Question: I'd like to create a Matlab plot of propeller angular velocity in terms of applied current. The point is, this requires combining two interdependent sets of data.
Firstly, drag coefficient 'c_d' depends on angular velocity 'omega' (I have no formula, just data) as seen on the plot below - the characteristics 'c_d(omega)' could be easily linearised as 'c_d(omega) = p*omega + p_0'.
Secondly, 'omega' depends not only on applied current 'i', but also on the drag coefficient 'c_d(omega)'.
A script that solves the case, where 'c_d' is constant below. It must be somehow possible to join those two using Matlab commands. Thanks for any help.
'''
%%Lookup table for drag coefficient c_d
c_d_lookup = [<PHONE> 0.036688351; %[\omega c_d]
<PHONE> 0.037199094;
<PHONE> 0.037199094;
<PHONE> 0.<PHONE>;
<PHONE> 0.038305703;
<PHONE> 0.039156941;
<PHONE> 0.039667683;
<PHONE> 0.040348674;
480.663676 0.041199911;
511.032405 0.042051149;
<PHONE> 0.042561892;
<PHONE> 0.043242882;
<PHONE> 0.043668501;
<PHONE> 0.044264368;
<PHONE> 0.044604863;
<PHONE> 0.045200729];
subplot(2,1,1)
plot(c_d_lookup(:,1), c_d_lookup(:,2))
title('This is how c_d depends on \omega')
ylabel('c_d')
xlabel('\omega [rad/s]')
%%Calculate propeller angular speed in terms of applied current. omega
%%depends on c_d, which in turn depends on omega. The formula is:
% omega(i) = sqrt(a*i / (b * c_d(omega)))
% Where:
% i - applied current
% omega - propeller angular velocity
% a,b - coefficients
i = [1:15];
a = 0.0718;
b = 3.8589e-005;
%If c_d was constant, I'd do:
omega_i = sqrt(a .* i / (b * 0.042));
subplot(2,1,2)
plot(i, omega_i)
ylabel({'Propeller ang. vel.', '\omega [rad/s]'})
xlabel('Applied current i[A]')
title('Propeller angular velocity in terms of applied current')
'''

Trying to follow solution. So I created a function 'c_d_find', like so:
'''
function c_d = c_d_find(omega, c_d_lookup)
c_d = interp1(c_d_lookup(:,1), c_d_lookup(:,2), omega, 'linear', 'extrap');
end
'''
I don't know anything about Matlab function handles, but seem to understand the idea... In Matlab command window I typed:
'''
f = @(omega) omega - sqrt(a .* i / (b * c_d_find(omega, c_d_lookup)))
'''
which I hope created the correct function handle. What do I do next? Executing the below doesn't work:
'''
>> omega_consistent = fzero(f,0)
??? Operands to the || and && operators must be convertible to logical scalar
values.
Error in ==> fzero at 333
elseif ~isfinite(fx) || ~isreal(fx)
'''
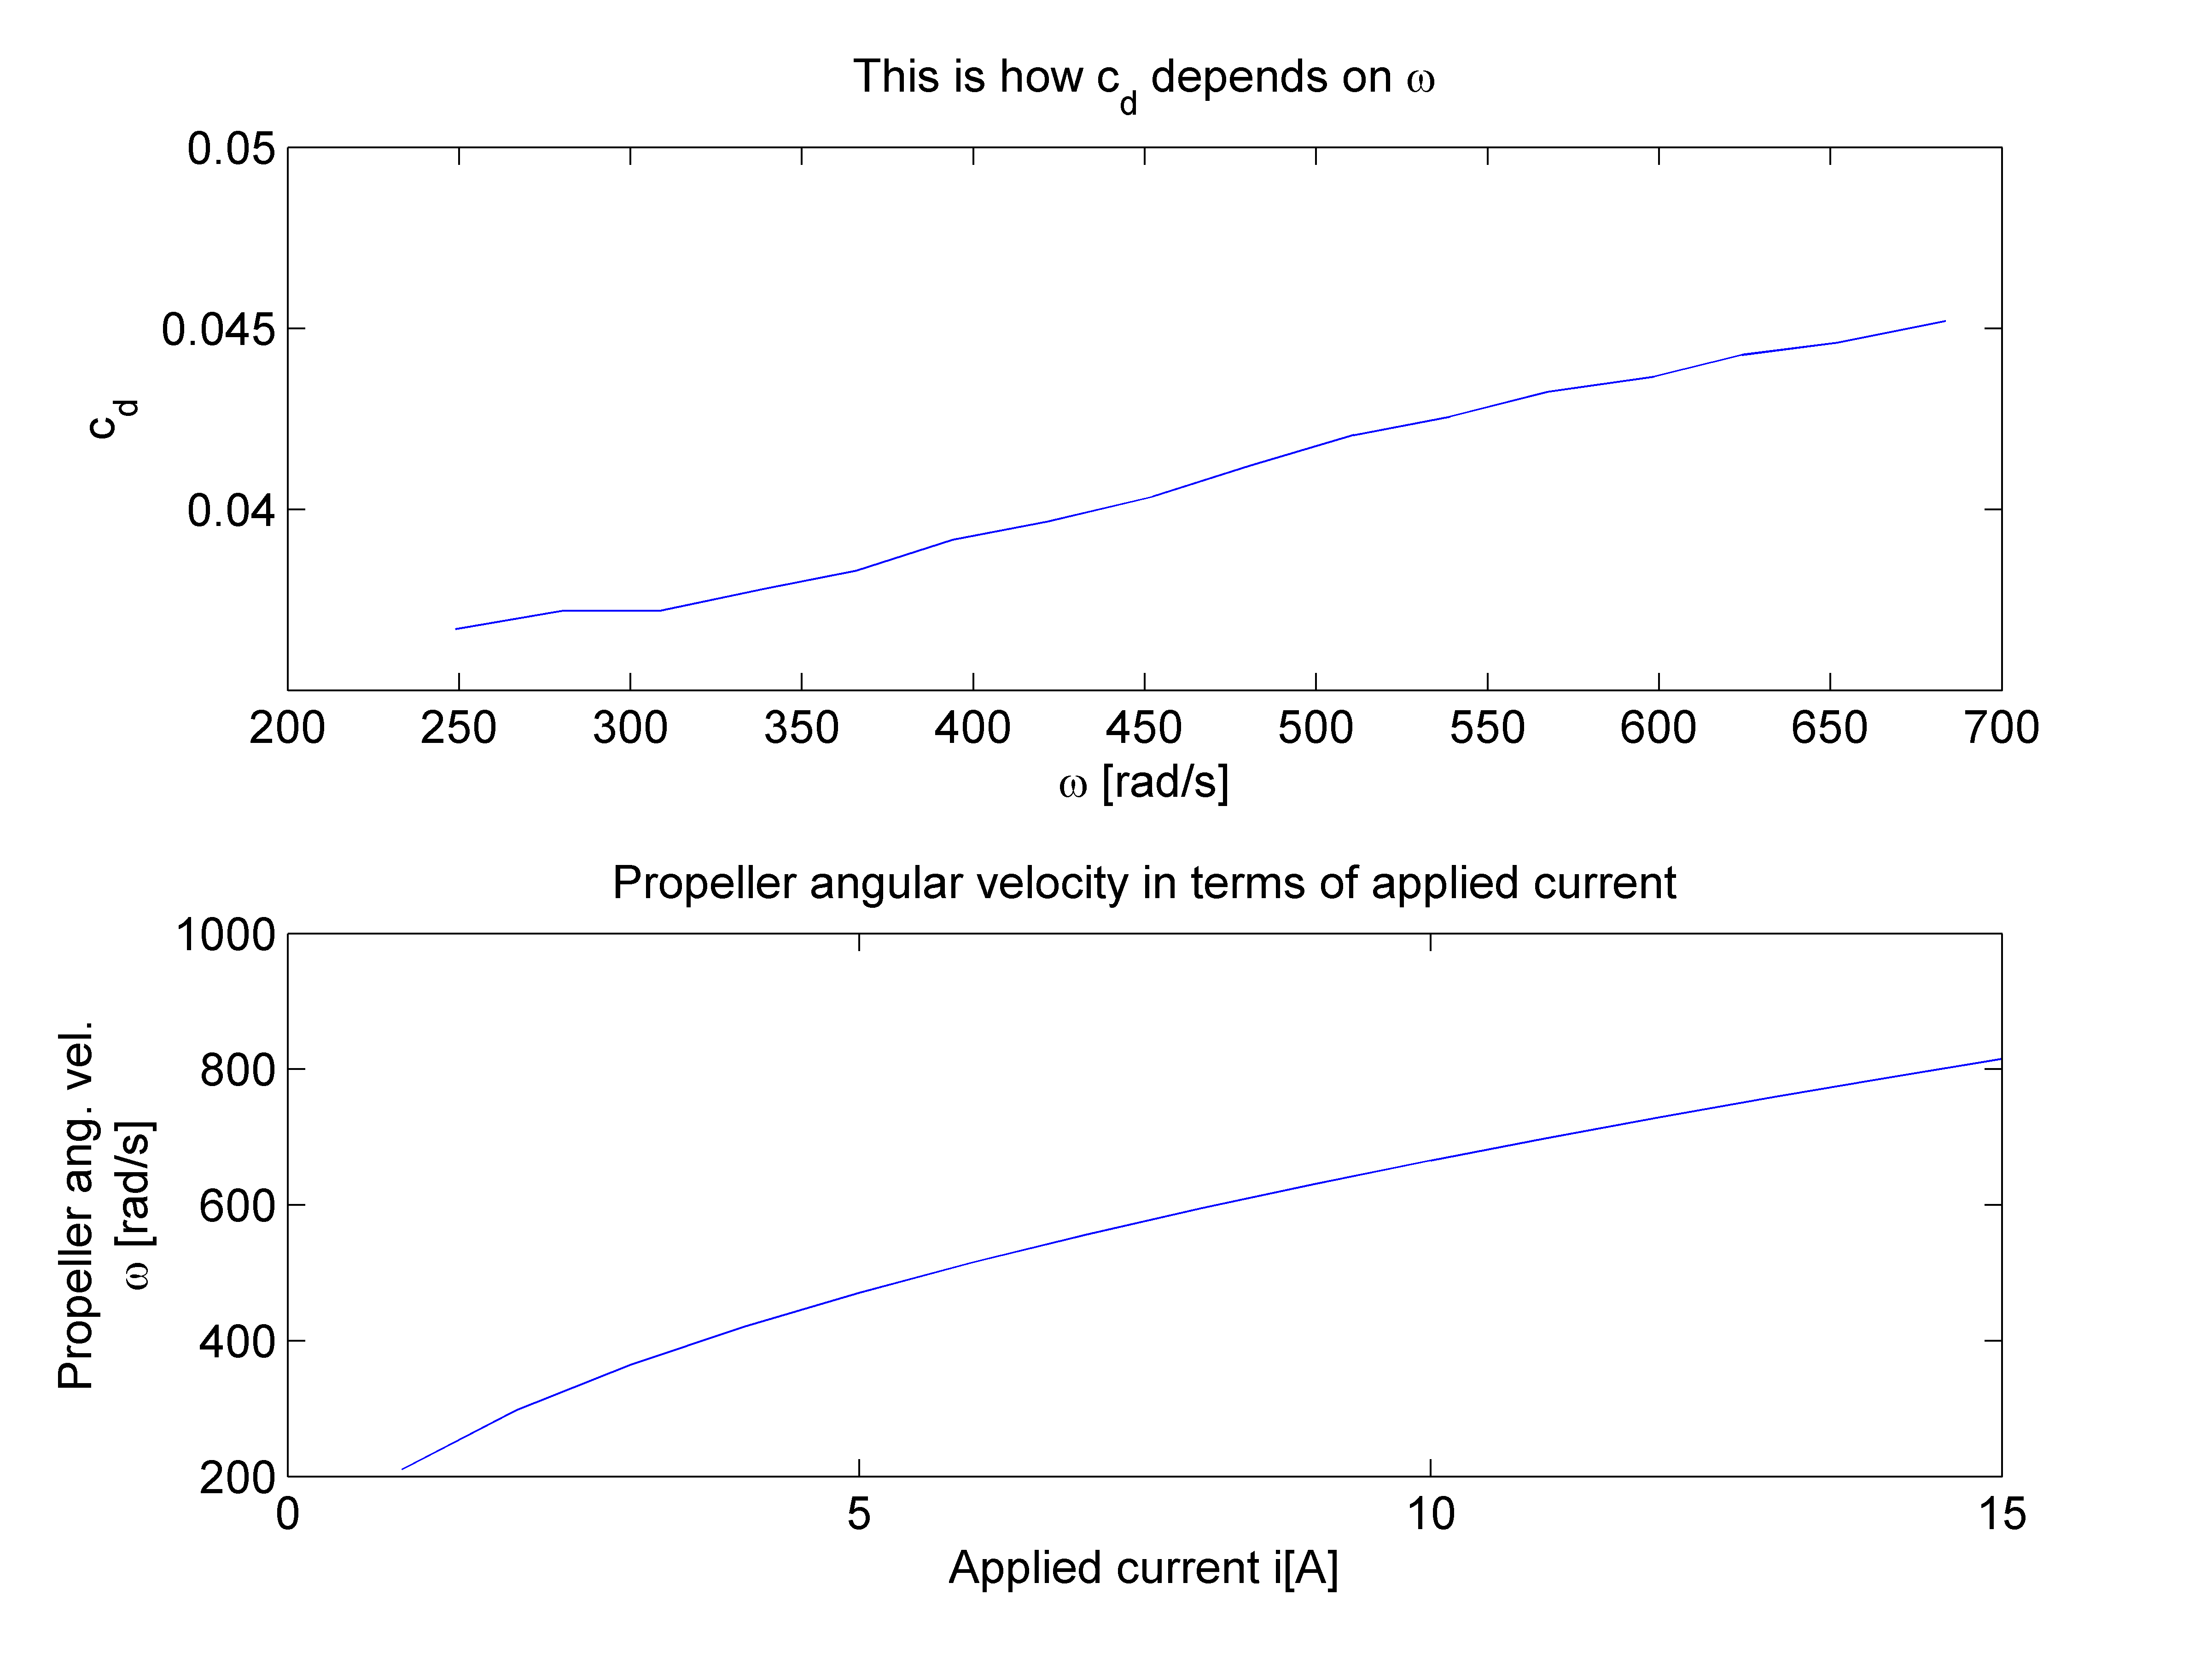
Answer: hmmm...
Wonder if I understand correctly - but looks like you are looking for a consistent solution.
Your equations don't look to complicated I would outline the solution like this:
1. Write a function function c_d = c_d_find(omega) that does some interpolation or so
2. make a function handle like f = @(omega) omega - sqrt(a .* i / (b * c_d_find(omega))) - this is zero for consistent omega
3. calculate a consistent omega with omega_consistent =fzero(f,omega_0)